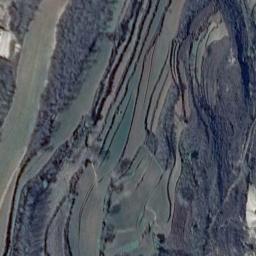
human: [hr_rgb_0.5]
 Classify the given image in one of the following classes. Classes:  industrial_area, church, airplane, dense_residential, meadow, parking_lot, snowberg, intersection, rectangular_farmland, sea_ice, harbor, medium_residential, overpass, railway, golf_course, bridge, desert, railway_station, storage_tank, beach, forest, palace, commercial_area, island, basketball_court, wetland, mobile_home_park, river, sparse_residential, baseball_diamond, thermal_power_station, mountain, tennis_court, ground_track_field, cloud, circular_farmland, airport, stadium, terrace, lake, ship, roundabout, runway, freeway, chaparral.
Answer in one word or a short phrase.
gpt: terrace